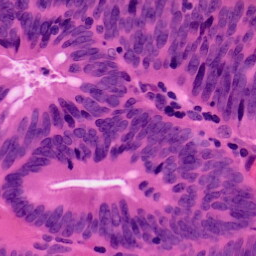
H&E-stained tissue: Colon